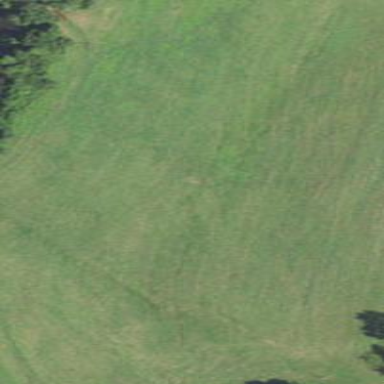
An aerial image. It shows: Open area covered with grass.